Field crop: maize
Growth stage: 2
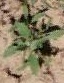
Species: atriplex